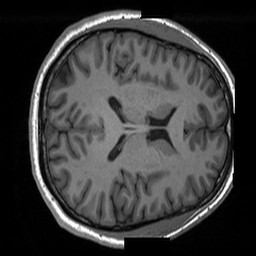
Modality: T1w
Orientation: axial
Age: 37
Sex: male
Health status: healthy
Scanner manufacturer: siemens
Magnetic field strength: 3 T
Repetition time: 2 s
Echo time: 0.00203 s